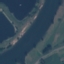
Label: River